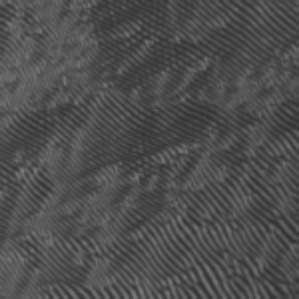
Label: frost